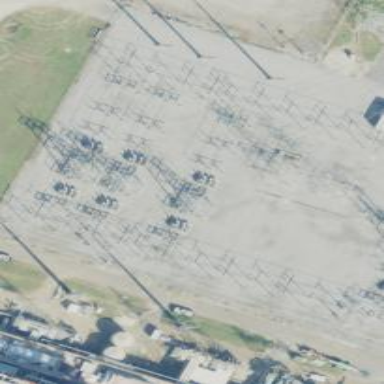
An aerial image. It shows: Switch for power supply.